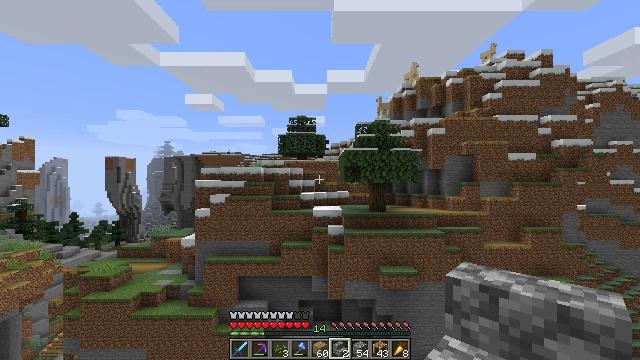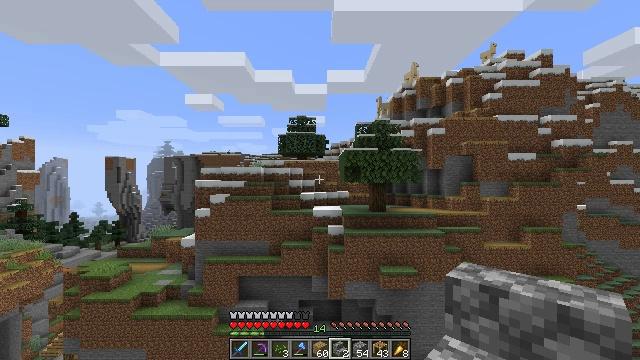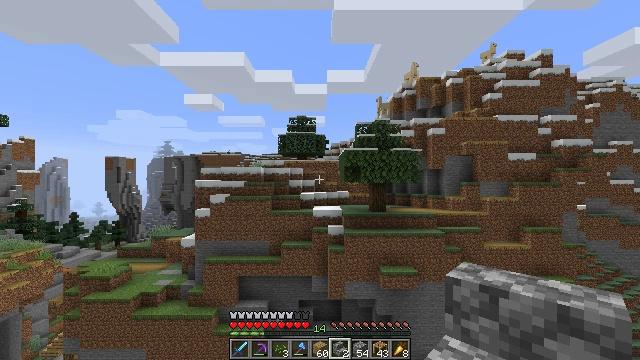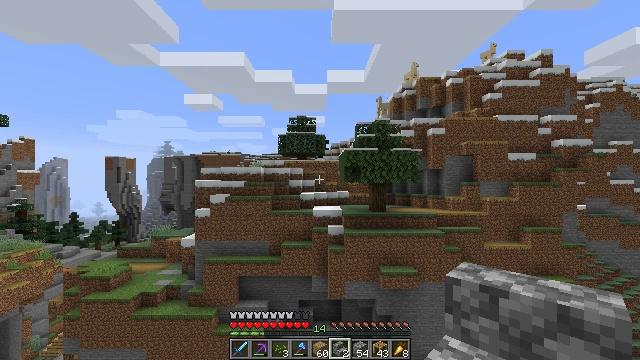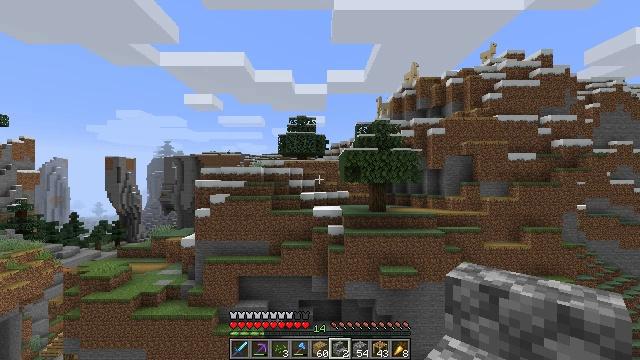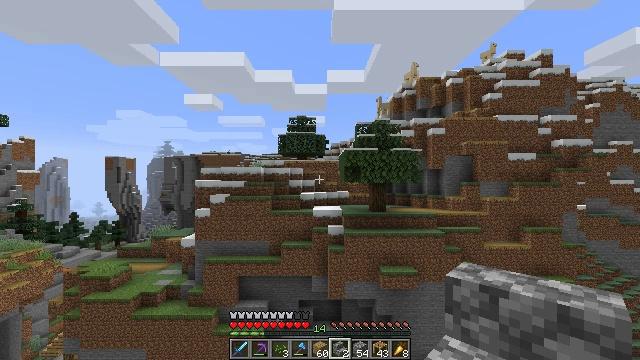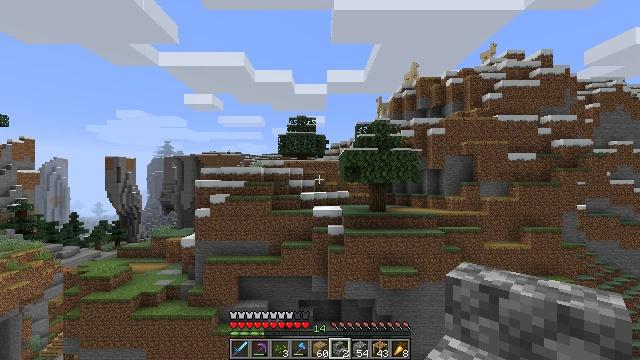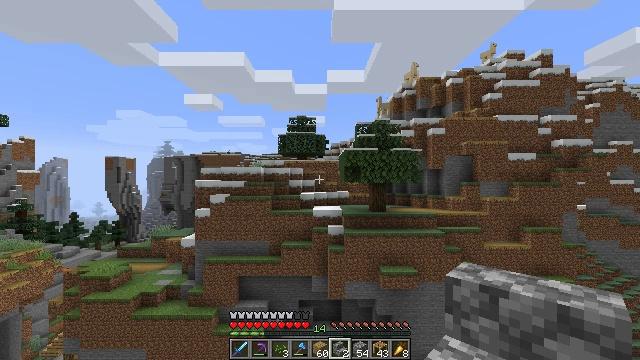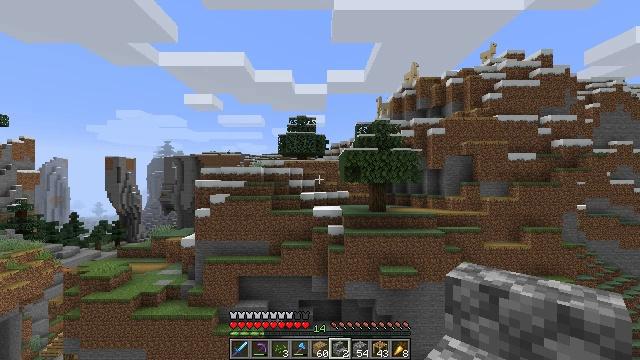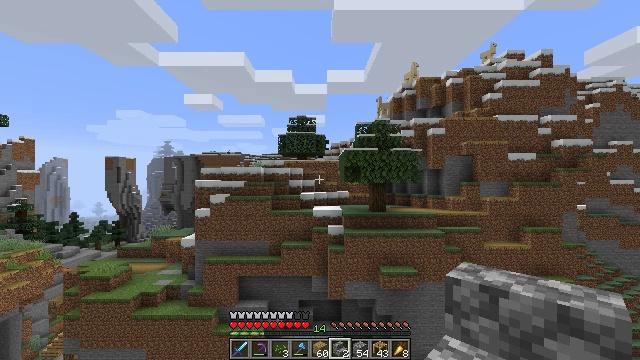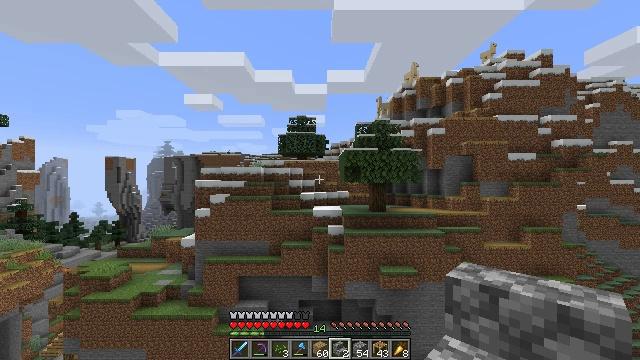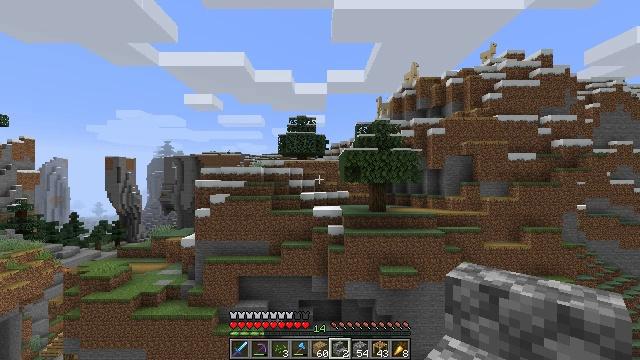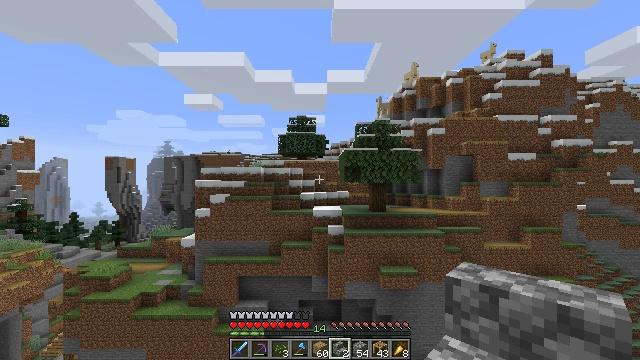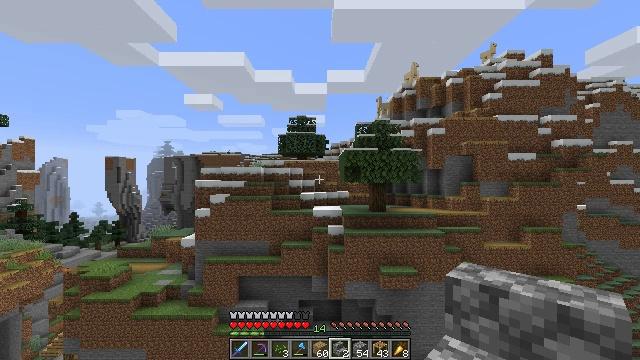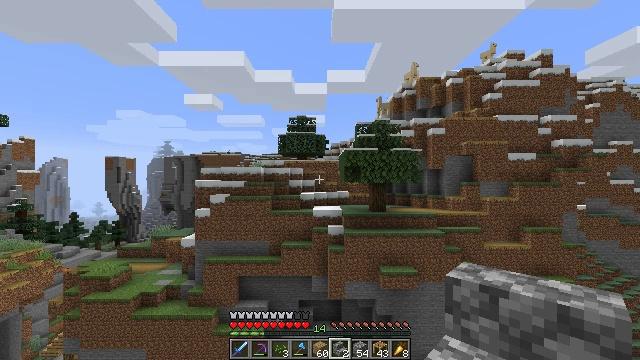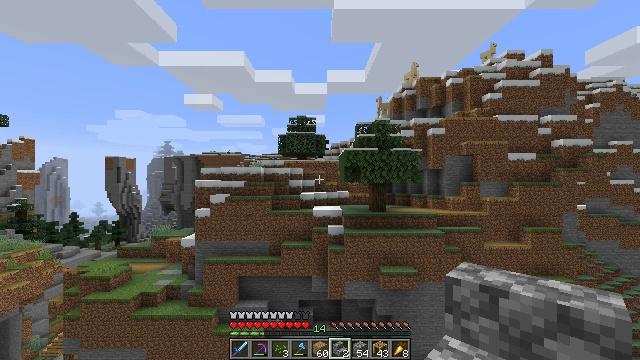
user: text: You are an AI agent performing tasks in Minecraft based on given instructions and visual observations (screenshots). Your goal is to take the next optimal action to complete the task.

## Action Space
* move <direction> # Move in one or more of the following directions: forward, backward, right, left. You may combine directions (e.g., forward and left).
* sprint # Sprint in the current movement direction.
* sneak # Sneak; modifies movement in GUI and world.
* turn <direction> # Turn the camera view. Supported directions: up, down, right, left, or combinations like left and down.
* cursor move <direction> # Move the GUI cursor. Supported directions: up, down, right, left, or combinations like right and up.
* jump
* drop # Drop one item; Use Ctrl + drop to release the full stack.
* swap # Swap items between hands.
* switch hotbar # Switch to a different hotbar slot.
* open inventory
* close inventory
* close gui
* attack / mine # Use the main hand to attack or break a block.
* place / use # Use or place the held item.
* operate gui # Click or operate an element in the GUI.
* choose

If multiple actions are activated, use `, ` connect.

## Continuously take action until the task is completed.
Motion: motion action
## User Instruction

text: Collect scaffolding blocks.
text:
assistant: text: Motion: no_op
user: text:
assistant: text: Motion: no_op
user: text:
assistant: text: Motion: no_op
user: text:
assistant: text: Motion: no_op
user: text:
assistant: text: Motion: no_op
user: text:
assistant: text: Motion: no_op
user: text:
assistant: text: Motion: no_op
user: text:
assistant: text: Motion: no_op
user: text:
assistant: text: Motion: no_op
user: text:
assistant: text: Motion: no_op
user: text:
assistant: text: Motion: no_op
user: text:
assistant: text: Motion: no_op
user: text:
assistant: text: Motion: no_op
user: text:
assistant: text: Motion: no_op
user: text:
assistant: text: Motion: no_op
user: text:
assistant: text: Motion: no_op
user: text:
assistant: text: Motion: no_op
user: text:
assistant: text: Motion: no_op
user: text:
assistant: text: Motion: no_op
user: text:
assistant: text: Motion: no_op
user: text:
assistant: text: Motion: no_op
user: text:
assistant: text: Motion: no_op
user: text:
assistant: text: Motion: no_op
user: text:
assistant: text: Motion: no_op
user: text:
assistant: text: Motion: no_op
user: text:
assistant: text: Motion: no_op
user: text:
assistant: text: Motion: no_op
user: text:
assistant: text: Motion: no_op
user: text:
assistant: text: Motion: no_op
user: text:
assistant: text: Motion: no_op